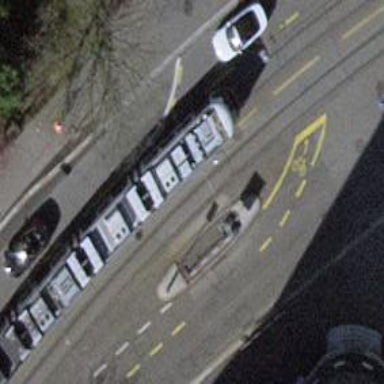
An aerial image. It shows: Tram crossing on the railway.